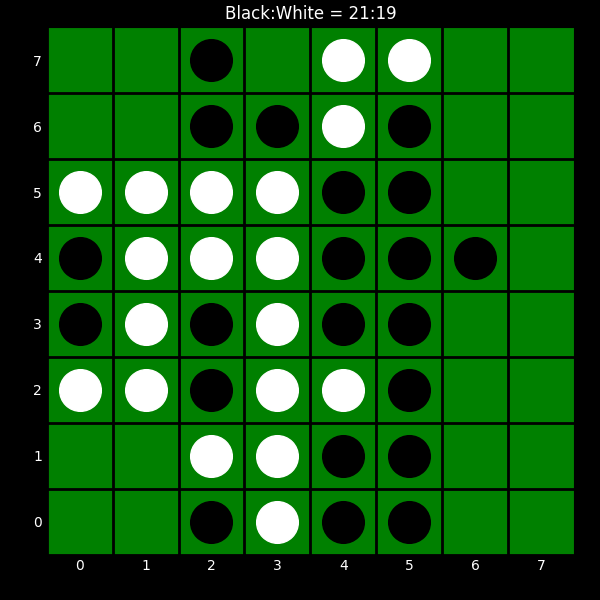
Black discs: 21
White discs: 19